Question: While I was reading the blog of Colah,
In the diagram we can clearly see that z is going to
h and not r
But the equations say otherwise. Isn't this supposed to be z*h And not r*h.
Please correct me if I'm wrong.

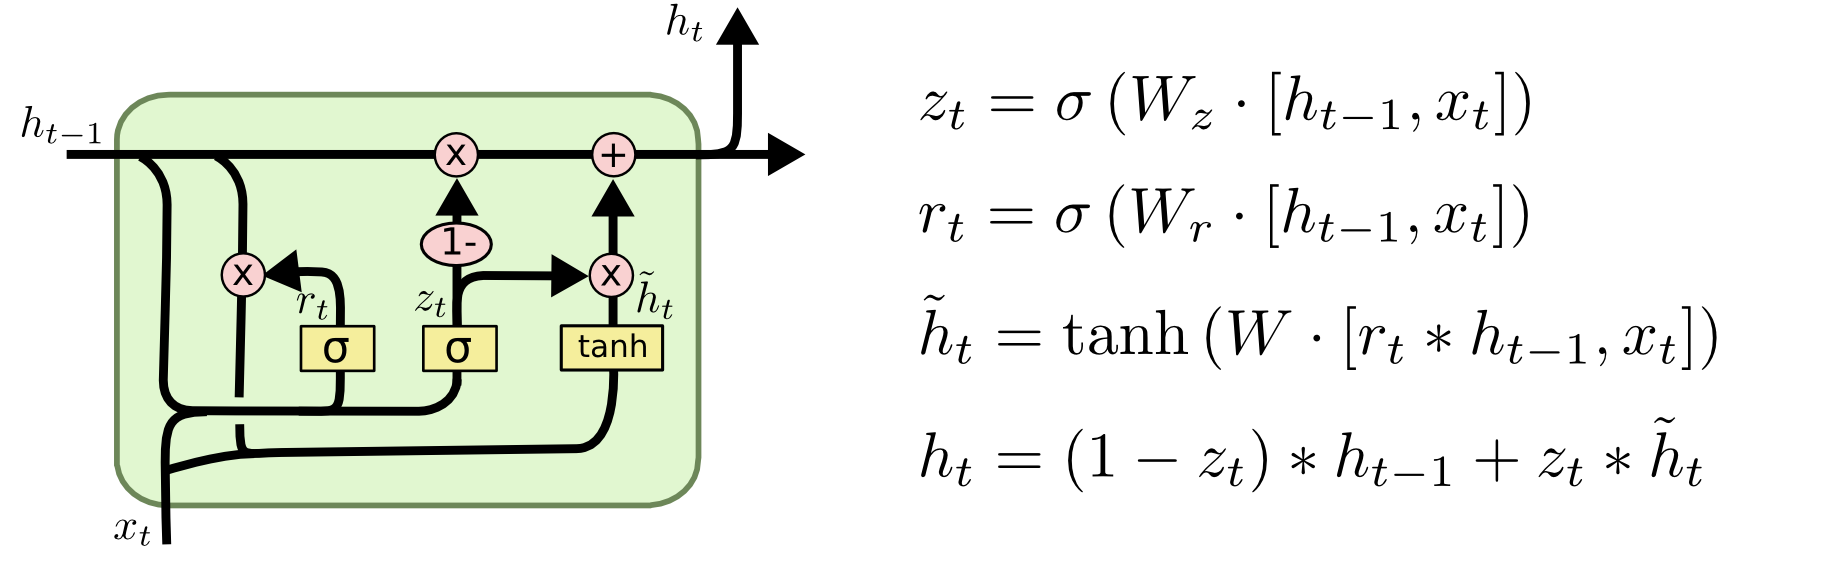
Answer: I see this is somehow old, however, if you still haven't figured it out and care, or for any other person who would end up here, the answer is that the figure and equations are consistent. Note that, the operator (x) in the diagram (the pink circle with an X in it) is the Hadamard product, which is an element-wise multiplication between two tensors of the same size. In the equations, this operator is illustrated by '*' (usually it is represented by a circle and a dot at its center). '~h_t' is the output of the tanh operator. The tanh operator receives a linear combination of the input at time 't', 'x_t', and the result of the Hadamard product between 'r_t' and 'h_{t-1}'. Note that 'r_t' should have already been updated by passing the linear combination of 'x_t' and 'h_{t-1}' through a sigmoid. I hope the reset is clear.